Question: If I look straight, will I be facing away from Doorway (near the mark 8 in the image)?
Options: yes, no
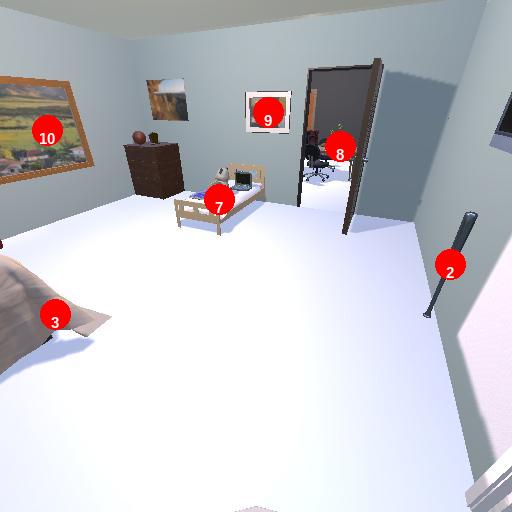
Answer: yes